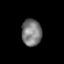
Tissue: prostate
Cell type: T cells
Senescence score: 0.3592
Nuclear area (px): 526
Mean DAPI intensity: 123.817